Interaction volume radius: 5 \u00c5
Interaction volume height: 25 \u00c5
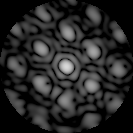
Disorder parameter: 0.4562